Question: I want a seaborn multiplot that varies the x-axis variable by column, but varies the subset of data shown by row. I can use PairGrid to vary the variables graphed, and I can use FacetGrid to vary the subsets graphed, but I don't see any facility to do both at once, even though it seems like a natural extension.
Is there a way to do this in seaborn currently? Or is this something that would need a feature request?
Here's a mockup of what I'm trying to do:
| | | | |
| | | | |
| label:A | y:Y | (plot M vs Y where label == A) | (plot N vs Y where label == A) |
| label:B | y:Y | (plot M vs Y where label == B) | (plot N vs Y where label == B) |
| | | x:M | x:N |
I'd also take the transpose of this scheme :)

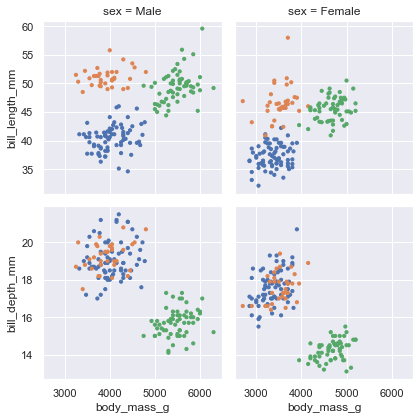
Answer: This is not a feature that directly exists in seaborn (though it is likely to become one at some point).
That said, FacetGrid and PairGrid just instantiate different mappings between a dataframe and a figure (modulo the diagonal plots in PairGrid and a few features here and there). So a plot that is naturally expressed using one tool can generally made with the other, given a data reshaping.
So you could do something like
'''
x_var = "body_mass_g"
col_var = "sex"
hue_var = "species"
y_vars = ["bill_length_mm", "bill_depth_mm"]
(
df
.melt([x_var, col_var, hue_var], y_vars)
.pipe(
(sns.relplot, "data"),
x=x_var,
y="value",
hue=hue_var,
col=col_var,
row="variable",
facet_kws=dict(sharey="row"),
height=3.5,
)
)
'''
<URL>
There's your plot, basically, but the labels are a little confusing. Let's improve that:
'''
g = (
df
.melt([x_var, col_var, hue_var], y_vars)
.pipe(
(sns.relplot, "data"),
x=x_var,
y="value",
hue=hue_var,
col=col_var,
row="variable",
facet_kws=dict(sharey="row", margin_titles=True),
height=3.5,
)
.set_titles(col_template="{col_var} = {col_name}", row_template="")
)
for (row_name, _), ax in g.axes_dict.items():
ax.set_ylabel(row_name)
'''
<URL>
A little more cumbersome, but also not so hard to wrap up into a pretty general function:
'''
def paired_column_facets(
data: pd.DataFrame, y_vars: list[str], other_vars: dict[str, str], **kwargs
) -> FacetGrid:
g = (
df
.melt(list(other_vars.values()), y_vars)
.pipe(
(sns.relplot, "data"),
**other_vars,
y="value",
row="variable",
facet_kws=dict(sharey="row", margin_titles=True),
**kwargs,
)
.set_titles(col_template="{col_var} = {col_name}", row_template="")
)
for (row_name, _), ax in g.axes_dict.items():
ax.set_ylabel(row_name)
return g
'''